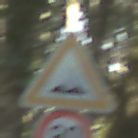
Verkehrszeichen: UnebeneFahrbahn
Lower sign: Geschwindigkeit80
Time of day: Midday
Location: Outdoor (Nature)
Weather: Clear
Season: NotSpecified
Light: Natural